Question: I followed the example at <URL>.
I want the second column to extend, so it's taking up all the available space to the right.

Here is the code I am using. Please, if anyone knows how I can get that right "border" to 1px instead of it looking so awful, let me know.
'''
for (int i = 0; i < tasks.size(); i++)
{
TaskDetail taskDetail = tasks.get(i);
TableRow row = new TableRow(this);
// Set the background/border colour to black
row.setBackgroundColor(Color.BLACK);
row.setPadding(1, 1, 1, 1);
TableRow.LayoutParams layoutParams = new TableRow.LayoutParams(LayoutParams.MATCH_PARENT, LayoutParams.MATCH_PARENT);
layoutParams.setMargins(0,0,1,0);
LinearLayout detailCell = new LinearLayout(this);
detailCell.setBackgroundColor(Color.parseColor("#FFE6F0"));
detailCell.setLayoutParams(layoutParams);
LinearLayout valueCell = new LinearLayout(this);
valueCell.setBackgroundColor(Color.WHITE);
valueCell.setLayoutParams(layoutParams);
TextView detailName = new TextView(this);
detailName.setTextSize(TypedValue.COMPLEX_UNIT_SP, 18);
detailName.setText(taskDetail.getName());
detailName.setPadding(5, 10, 5, 5);
detailName.setLayoutParams(new LayoutParams(LayoutParams.MATCH_PARENT, LayoutParams.MATCH_PARENT));
TextView valueName = new TextView(this);
valueName.setTextSize(TypedValue.COMPLEX_UNIT_SP, 18);
valueName.setText(taskDetail.getValue());
valueName.setPadding(5, 10, 5, 5);
valueName.setLayoutParams(new LayoutParams(LayoutParams.MATCH_PARENT, LayoutParams.MATCH_PARENT));
detailCell.addView(detailName);
valueCell.addView(valueName);
// Add to the screen layout
row.addView(detailCell);
row.addView(valueCell);
table.addView(row);
}
'''
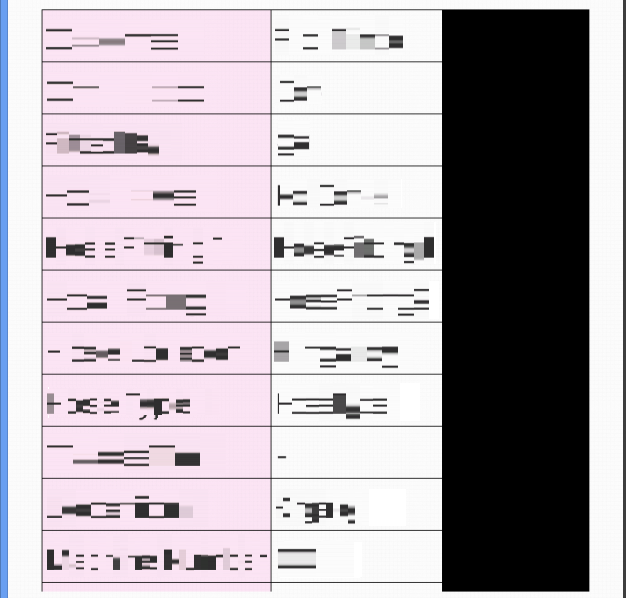
Answer: Set 'weight' to be '1.0f' for each column in the row as follows:
'''
TableRow.LayoutParams layoutParams = new TableRow.LayoutParams(LayoutParams.MATCH_PARENT, LayoutParams.MATCH_PARENT, 1.0f);
'''
Simply make changes as follows:
'''
...
...
row.setPadding(1, 1, 1, 1);
TableRow.LayoutParams layoutParams = new TableRow.LayoutParams(LayoutParams.MATCH_PARENT, LayoutParams.MATCH_PARENT, 1.0f);
layoutParams.setMargins(0,0,1,0);
LinearLayout detailCell = new LinearLayout(this);
...
...
'''